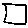
Label: square